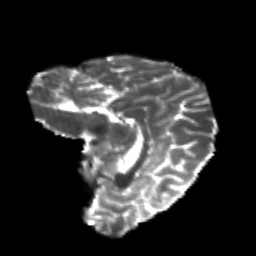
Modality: T2w
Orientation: sagittal
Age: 23
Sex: female
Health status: healthy
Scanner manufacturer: philips
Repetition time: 7.388 s
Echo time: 0.08599 s